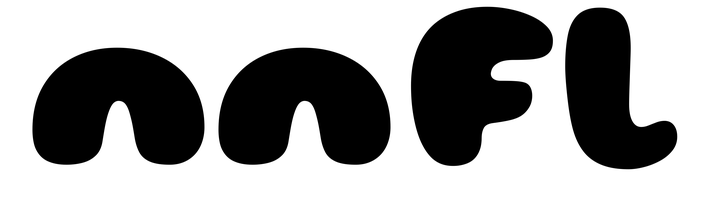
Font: Gluten_Black